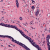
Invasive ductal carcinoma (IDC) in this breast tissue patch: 0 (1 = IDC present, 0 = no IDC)